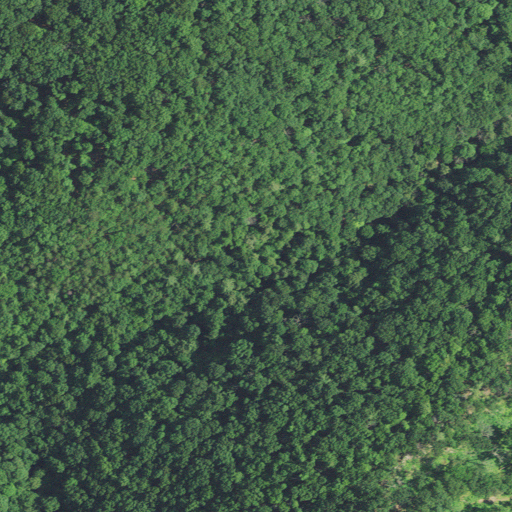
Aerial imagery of gap in West Virginia named Shirk Gap containing deciduous forest and mixed forest